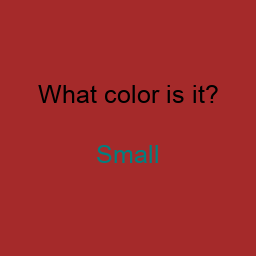
Color: teal
Background color: brown
Question text color: black